Field crop: maize
Growth stage: 2
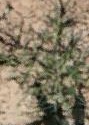
Species: salsola